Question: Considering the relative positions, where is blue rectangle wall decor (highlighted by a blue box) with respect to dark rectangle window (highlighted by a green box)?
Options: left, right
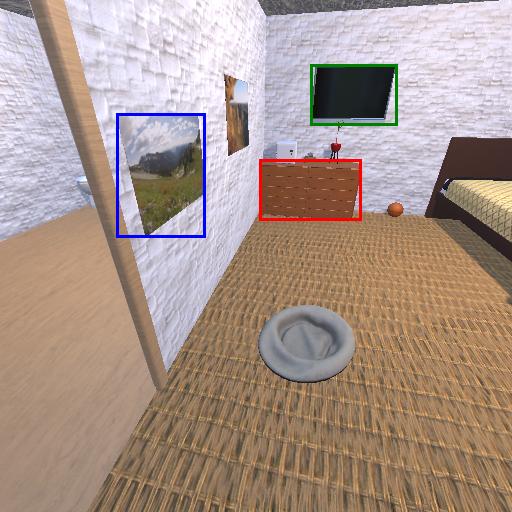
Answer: left